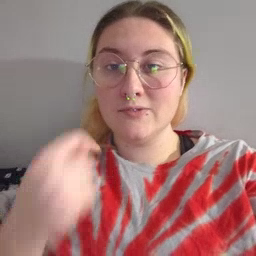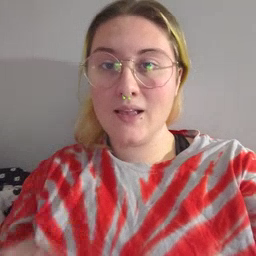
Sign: toy